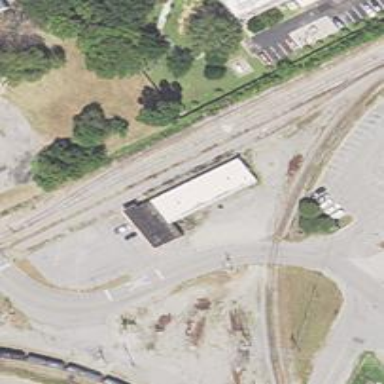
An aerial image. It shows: Railway siding for service.